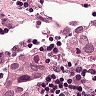
Metastatic tissue present: yes